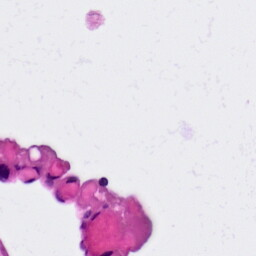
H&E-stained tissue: Lung